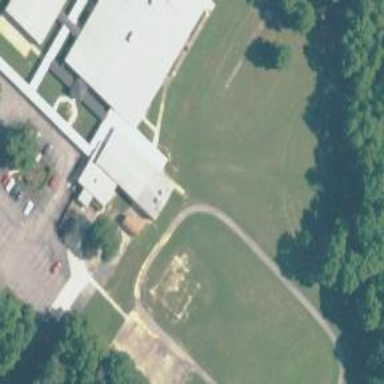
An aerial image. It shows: School.